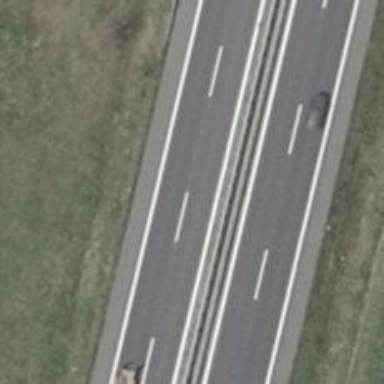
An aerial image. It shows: Asphalt motorway categorized as trunk road.